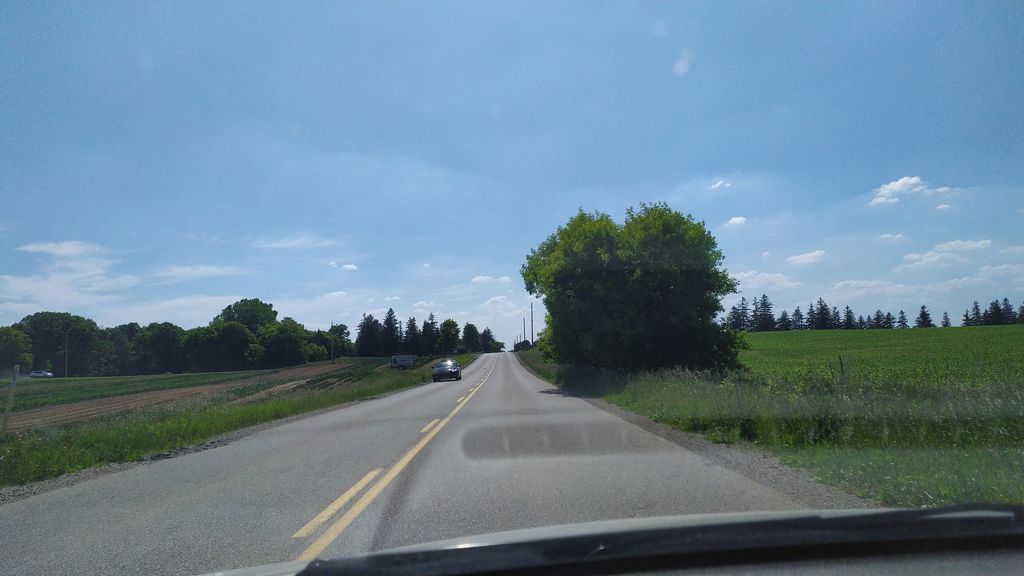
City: kitchener-waterloo